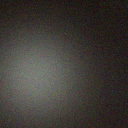
Screen state: off